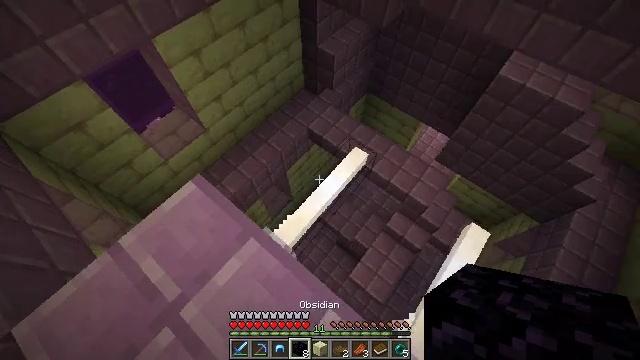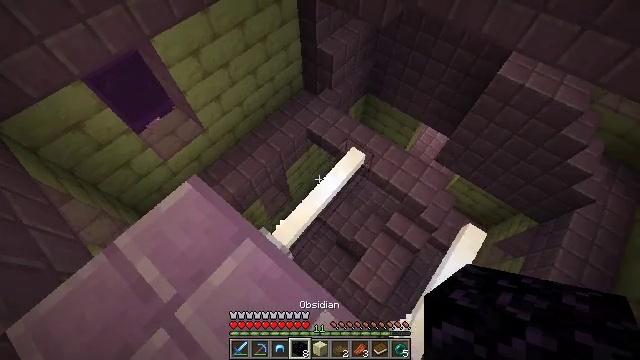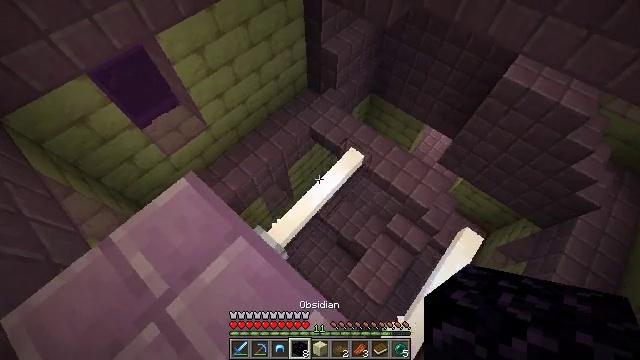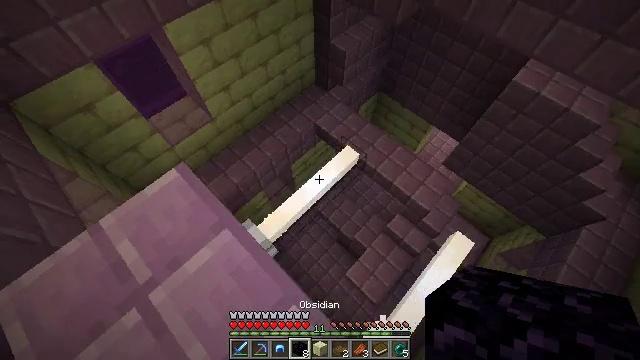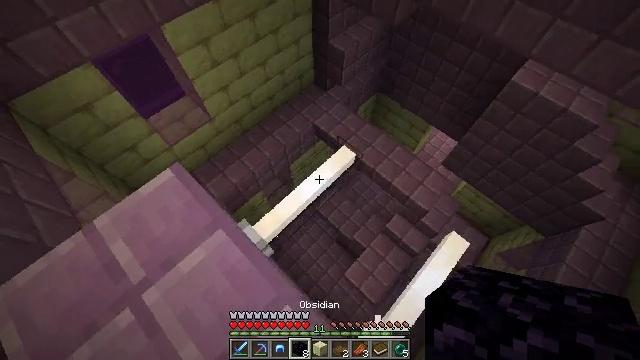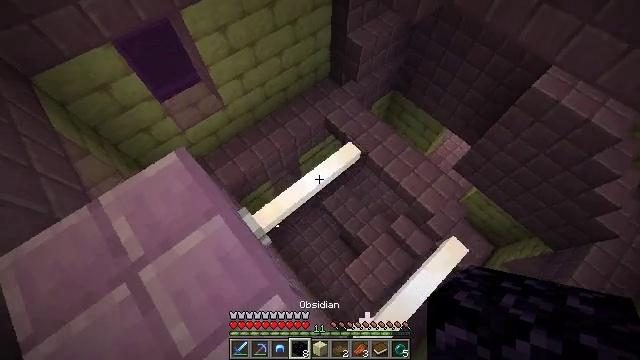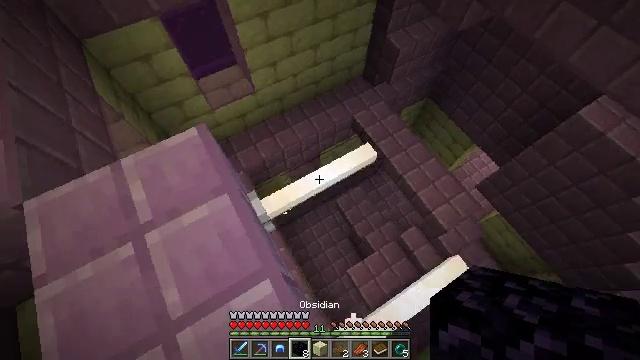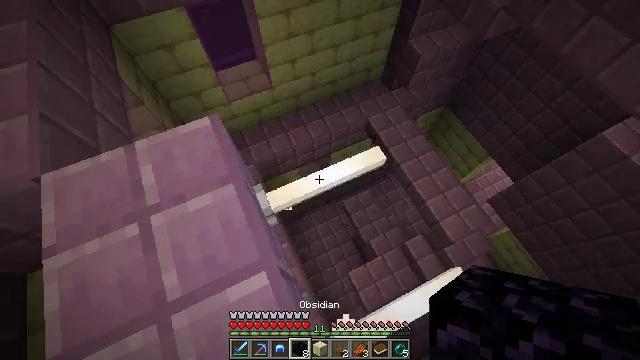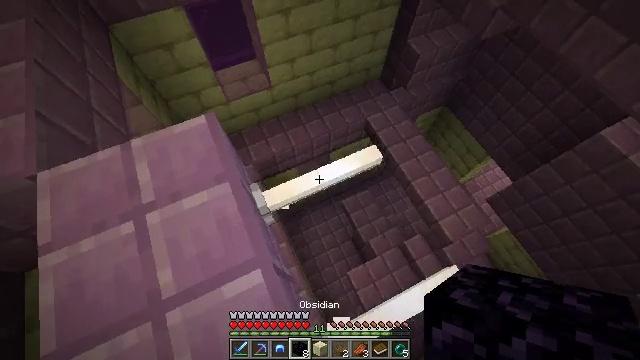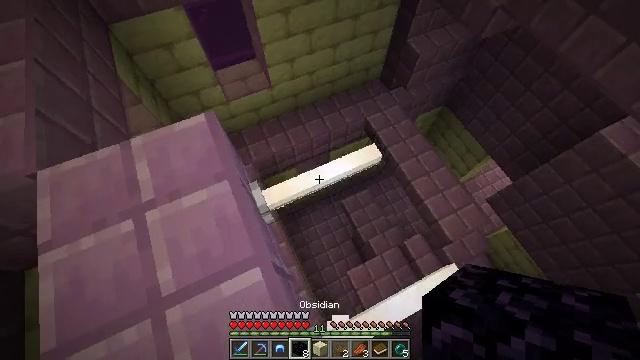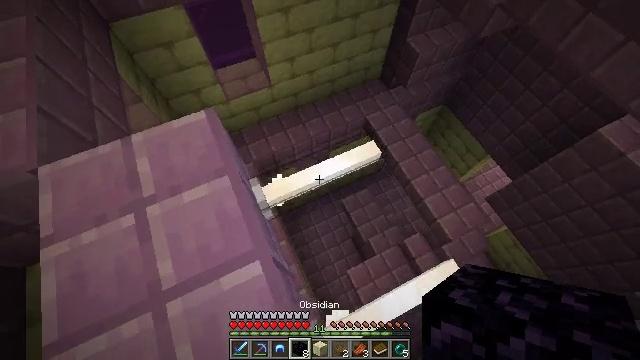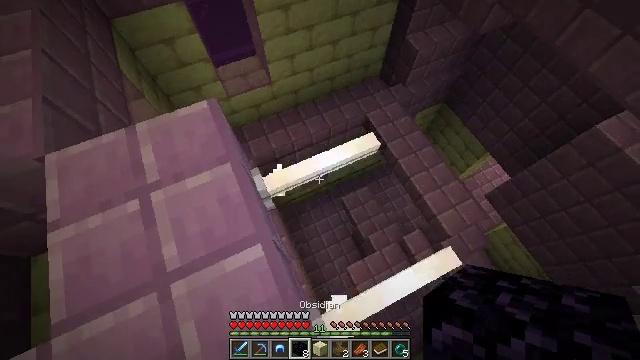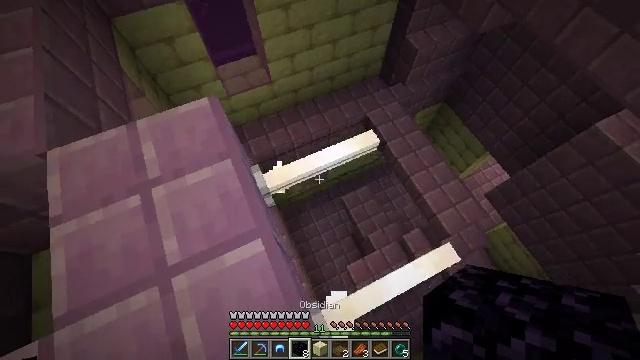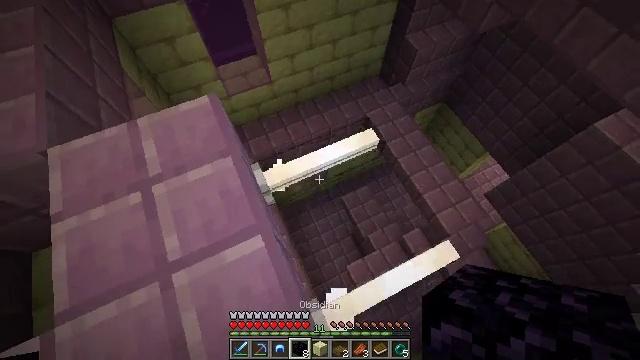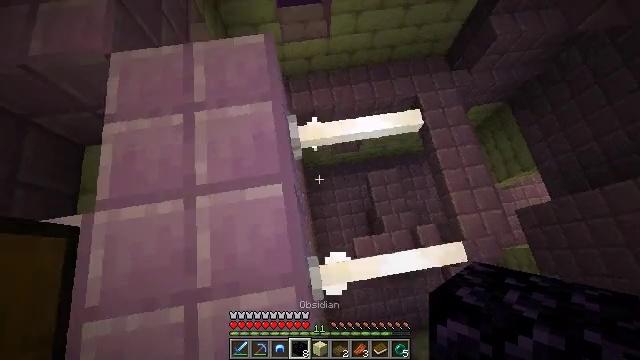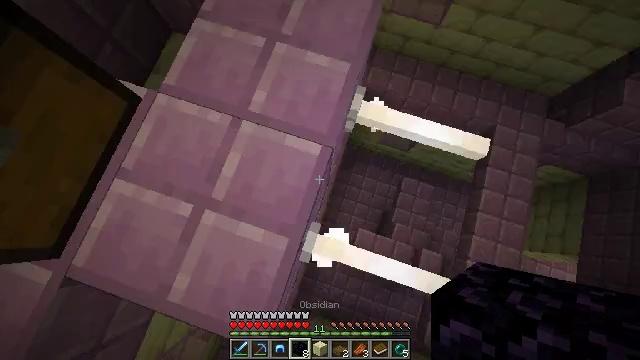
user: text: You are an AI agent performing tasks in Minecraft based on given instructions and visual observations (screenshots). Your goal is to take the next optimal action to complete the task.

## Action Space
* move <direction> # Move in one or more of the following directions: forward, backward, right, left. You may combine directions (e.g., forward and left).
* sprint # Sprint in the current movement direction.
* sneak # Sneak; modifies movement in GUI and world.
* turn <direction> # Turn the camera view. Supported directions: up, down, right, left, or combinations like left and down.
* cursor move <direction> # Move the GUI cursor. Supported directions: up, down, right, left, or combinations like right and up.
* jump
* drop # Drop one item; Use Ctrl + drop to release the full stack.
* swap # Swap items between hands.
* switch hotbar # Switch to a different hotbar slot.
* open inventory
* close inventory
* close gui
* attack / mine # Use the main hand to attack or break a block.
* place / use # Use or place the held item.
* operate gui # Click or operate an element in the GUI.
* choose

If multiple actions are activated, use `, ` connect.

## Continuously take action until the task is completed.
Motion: motion action
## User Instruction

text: Collect the glowing end rod.
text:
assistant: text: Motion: move right, sneak
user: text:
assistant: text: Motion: move right, sneak, turn left
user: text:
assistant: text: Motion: move right, sneak, turn left
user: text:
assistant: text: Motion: move right, sneak
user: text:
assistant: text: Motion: move right, sneak, turn left and down
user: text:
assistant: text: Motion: sneak, turn left
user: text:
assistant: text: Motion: sneak, turn left
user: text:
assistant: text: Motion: sneak
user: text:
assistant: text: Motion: move back, sneak
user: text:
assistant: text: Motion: move back, sneak
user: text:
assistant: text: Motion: move back, sneak
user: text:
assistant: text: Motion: sneak
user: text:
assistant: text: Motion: sneak
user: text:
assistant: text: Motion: sneak, turn left and down
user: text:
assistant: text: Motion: sneak, turn left and down
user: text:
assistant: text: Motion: sneak, turn left and down
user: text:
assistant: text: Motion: sneak, turn left
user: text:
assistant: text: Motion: move right, sneak, turn left
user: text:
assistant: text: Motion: move right, sneak, turn left
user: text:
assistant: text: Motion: move right, sneak, turn left
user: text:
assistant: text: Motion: move right, sneak, turn left
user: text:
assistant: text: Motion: sneak
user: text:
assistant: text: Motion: move back, sneak
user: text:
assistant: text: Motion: move back and move left, sneak
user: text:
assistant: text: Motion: move back and move left, sneak, turn left and up
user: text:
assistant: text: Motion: move back and move left, sneak, turn left
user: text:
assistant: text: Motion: move back and move left, sneak
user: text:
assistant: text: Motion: move back and move left, sneak
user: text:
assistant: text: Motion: move left, sneak, turn up
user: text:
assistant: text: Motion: move left, sneak